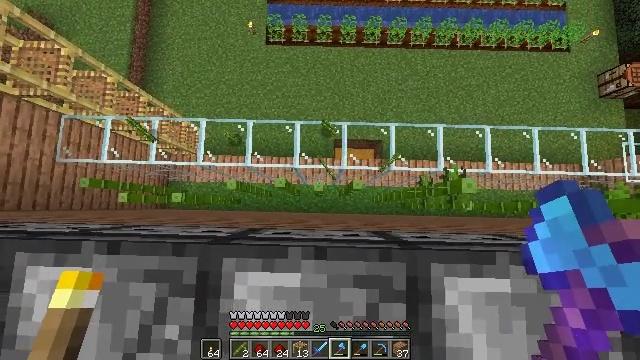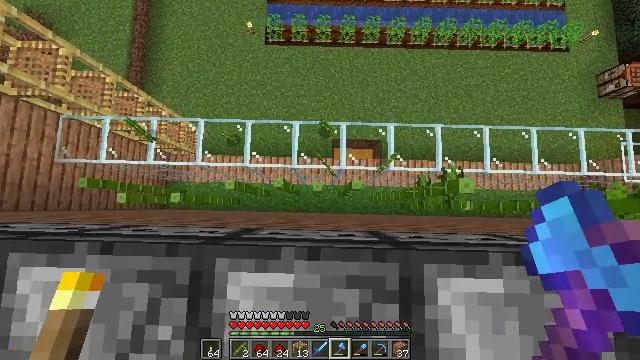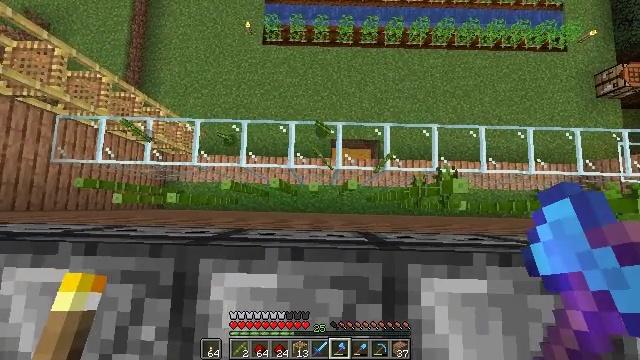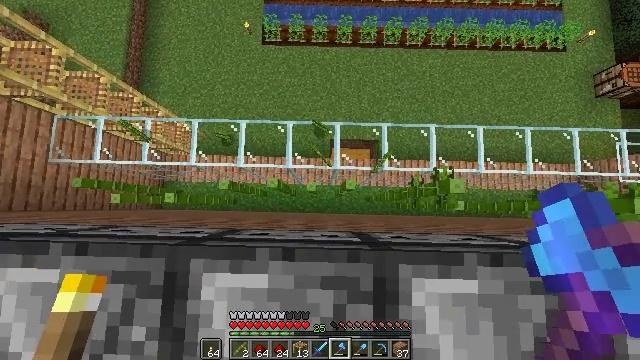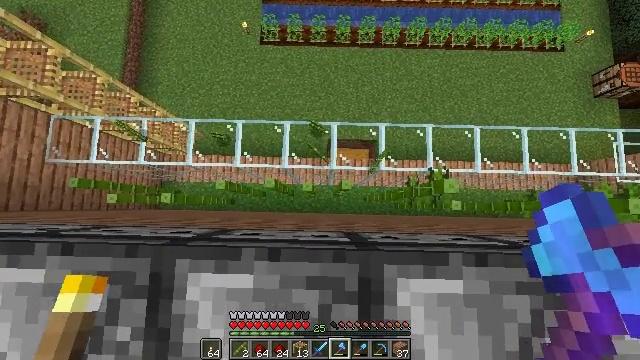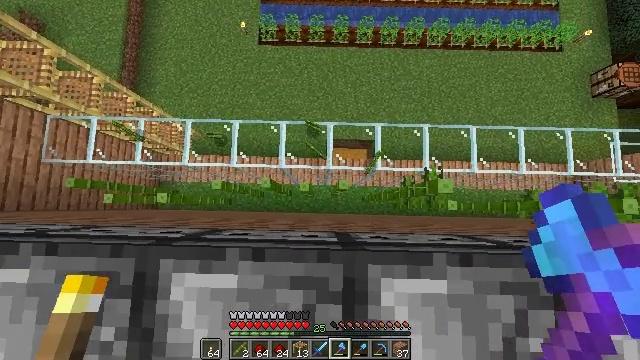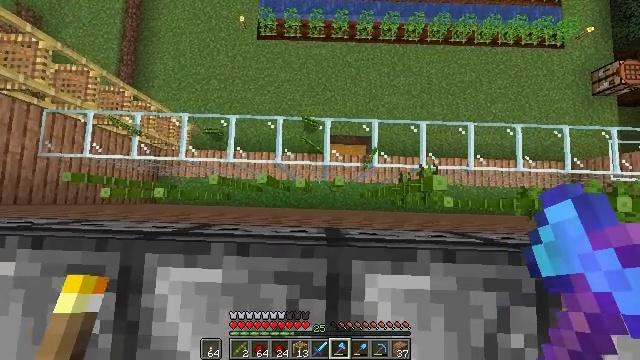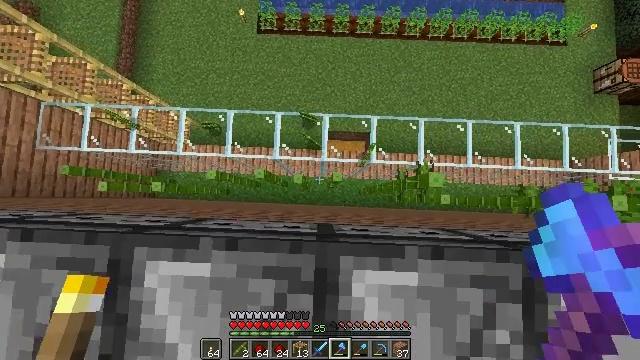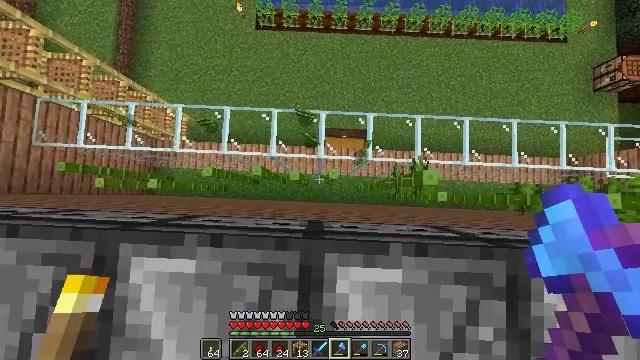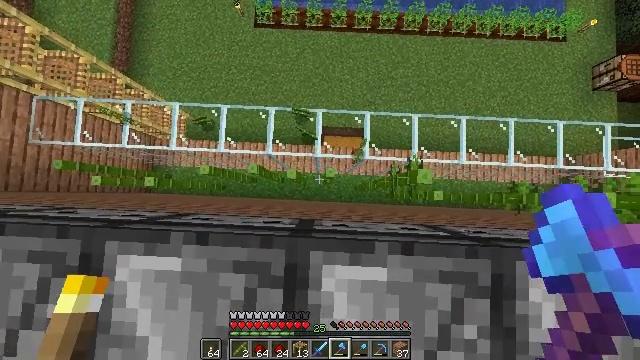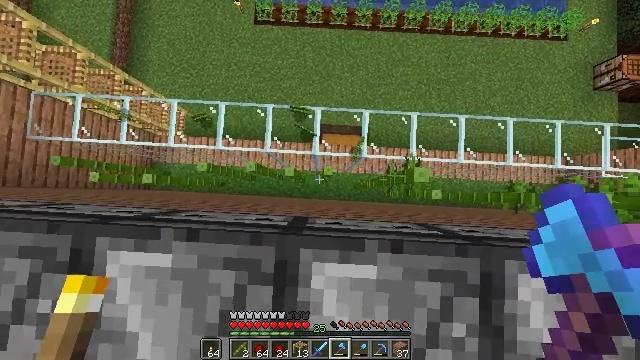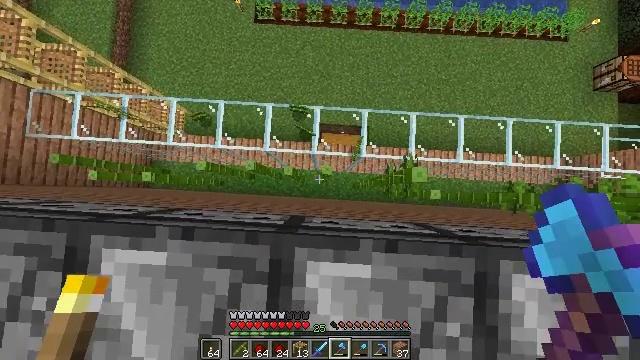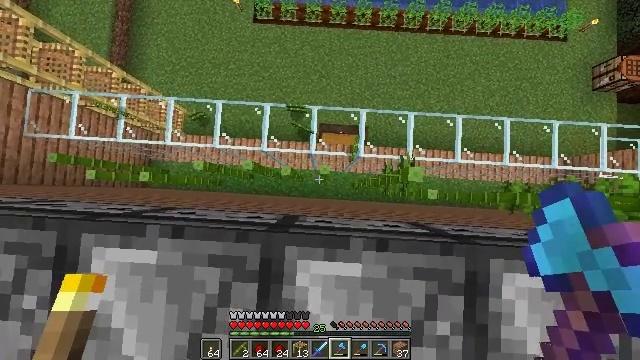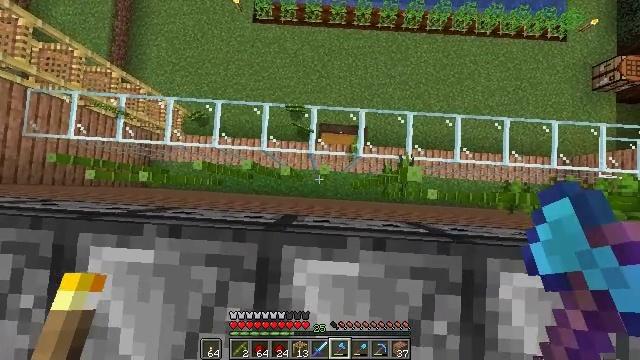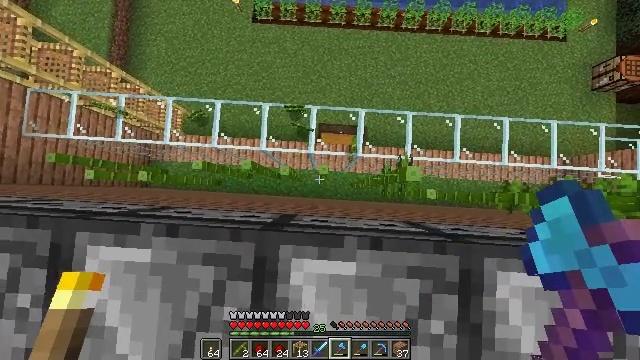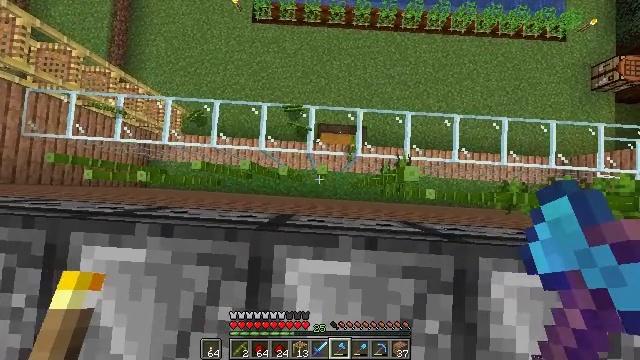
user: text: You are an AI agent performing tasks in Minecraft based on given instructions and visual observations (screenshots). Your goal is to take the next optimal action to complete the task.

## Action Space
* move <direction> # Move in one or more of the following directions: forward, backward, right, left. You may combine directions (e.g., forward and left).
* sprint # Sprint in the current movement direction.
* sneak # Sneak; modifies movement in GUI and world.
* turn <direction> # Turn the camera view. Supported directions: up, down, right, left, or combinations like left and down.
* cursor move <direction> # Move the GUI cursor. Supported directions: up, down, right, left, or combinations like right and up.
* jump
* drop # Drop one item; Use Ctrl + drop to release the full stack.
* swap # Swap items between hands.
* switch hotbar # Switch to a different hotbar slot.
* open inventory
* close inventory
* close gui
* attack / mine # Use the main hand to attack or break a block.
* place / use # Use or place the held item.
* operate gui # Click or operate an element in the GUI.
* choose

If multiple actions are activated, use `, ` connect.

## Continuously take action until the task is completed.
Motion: motion action
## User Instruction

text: Break the bamboo stalk.
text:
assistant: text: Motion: move right, sneak, attack / mine
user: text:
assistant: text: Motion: move right, sneak, attack / mine
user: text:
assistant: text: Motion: move right, sneak, attack / mine
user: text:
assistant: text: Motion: move right, sneak, attack / mine
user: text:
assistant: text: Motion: move right, sneak, attack / mine
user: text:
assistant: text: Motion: move right, sneak, attack / mine
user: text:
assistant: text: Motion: move right, sneak, attack / mine
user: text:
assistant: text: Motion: move right, sneak, attack / mine
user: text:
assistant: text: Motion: move right, sneak, attack / mine
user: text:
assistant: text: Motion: move right, sneak, attack / mine
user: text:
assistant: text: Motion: sneak, attack / mine
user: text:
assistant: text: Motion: sneak, attack / mine
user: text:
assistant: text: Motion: sneak, attack / mine
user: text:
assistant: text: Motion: sneak, attack / mine
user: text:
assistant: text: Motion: move right, sneak, attack / mine
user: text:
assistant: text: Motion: move right, sneak, attack / mine
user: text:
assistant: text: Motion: move right, sneak, attack / mine
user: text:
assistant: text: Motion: move right, sneak, attack / mine
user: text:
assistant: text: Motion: move right, sneak, attack / mine
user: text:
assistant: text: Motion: move right, sneak, attack / mine
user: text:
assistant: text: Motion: move right, sneak, attack / mine
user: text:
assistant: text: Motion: move right, sneak, attack / mine
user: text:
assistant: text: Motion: move right, sneak, attack / mine
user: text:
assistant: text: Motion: move right, sneak, attack / mine
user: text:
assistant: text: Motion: move right, sneak, attack / mine
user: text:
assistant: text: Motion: move right, sneak, attack / mine
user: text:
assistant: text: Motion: move right, sneak, attack / mine
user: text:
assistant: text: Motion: move right, sneak, attack / mine
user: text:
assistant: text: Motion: move right, sneak, attack / mine
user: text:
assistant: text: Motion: move right, sneak, attack / mine